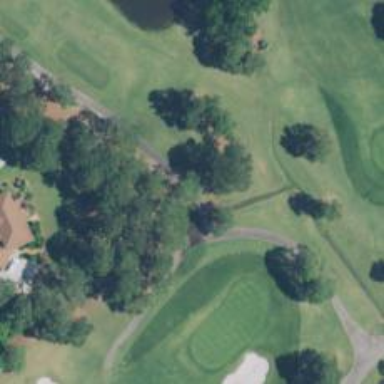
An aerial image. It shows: Path for golf carts.